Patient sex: M
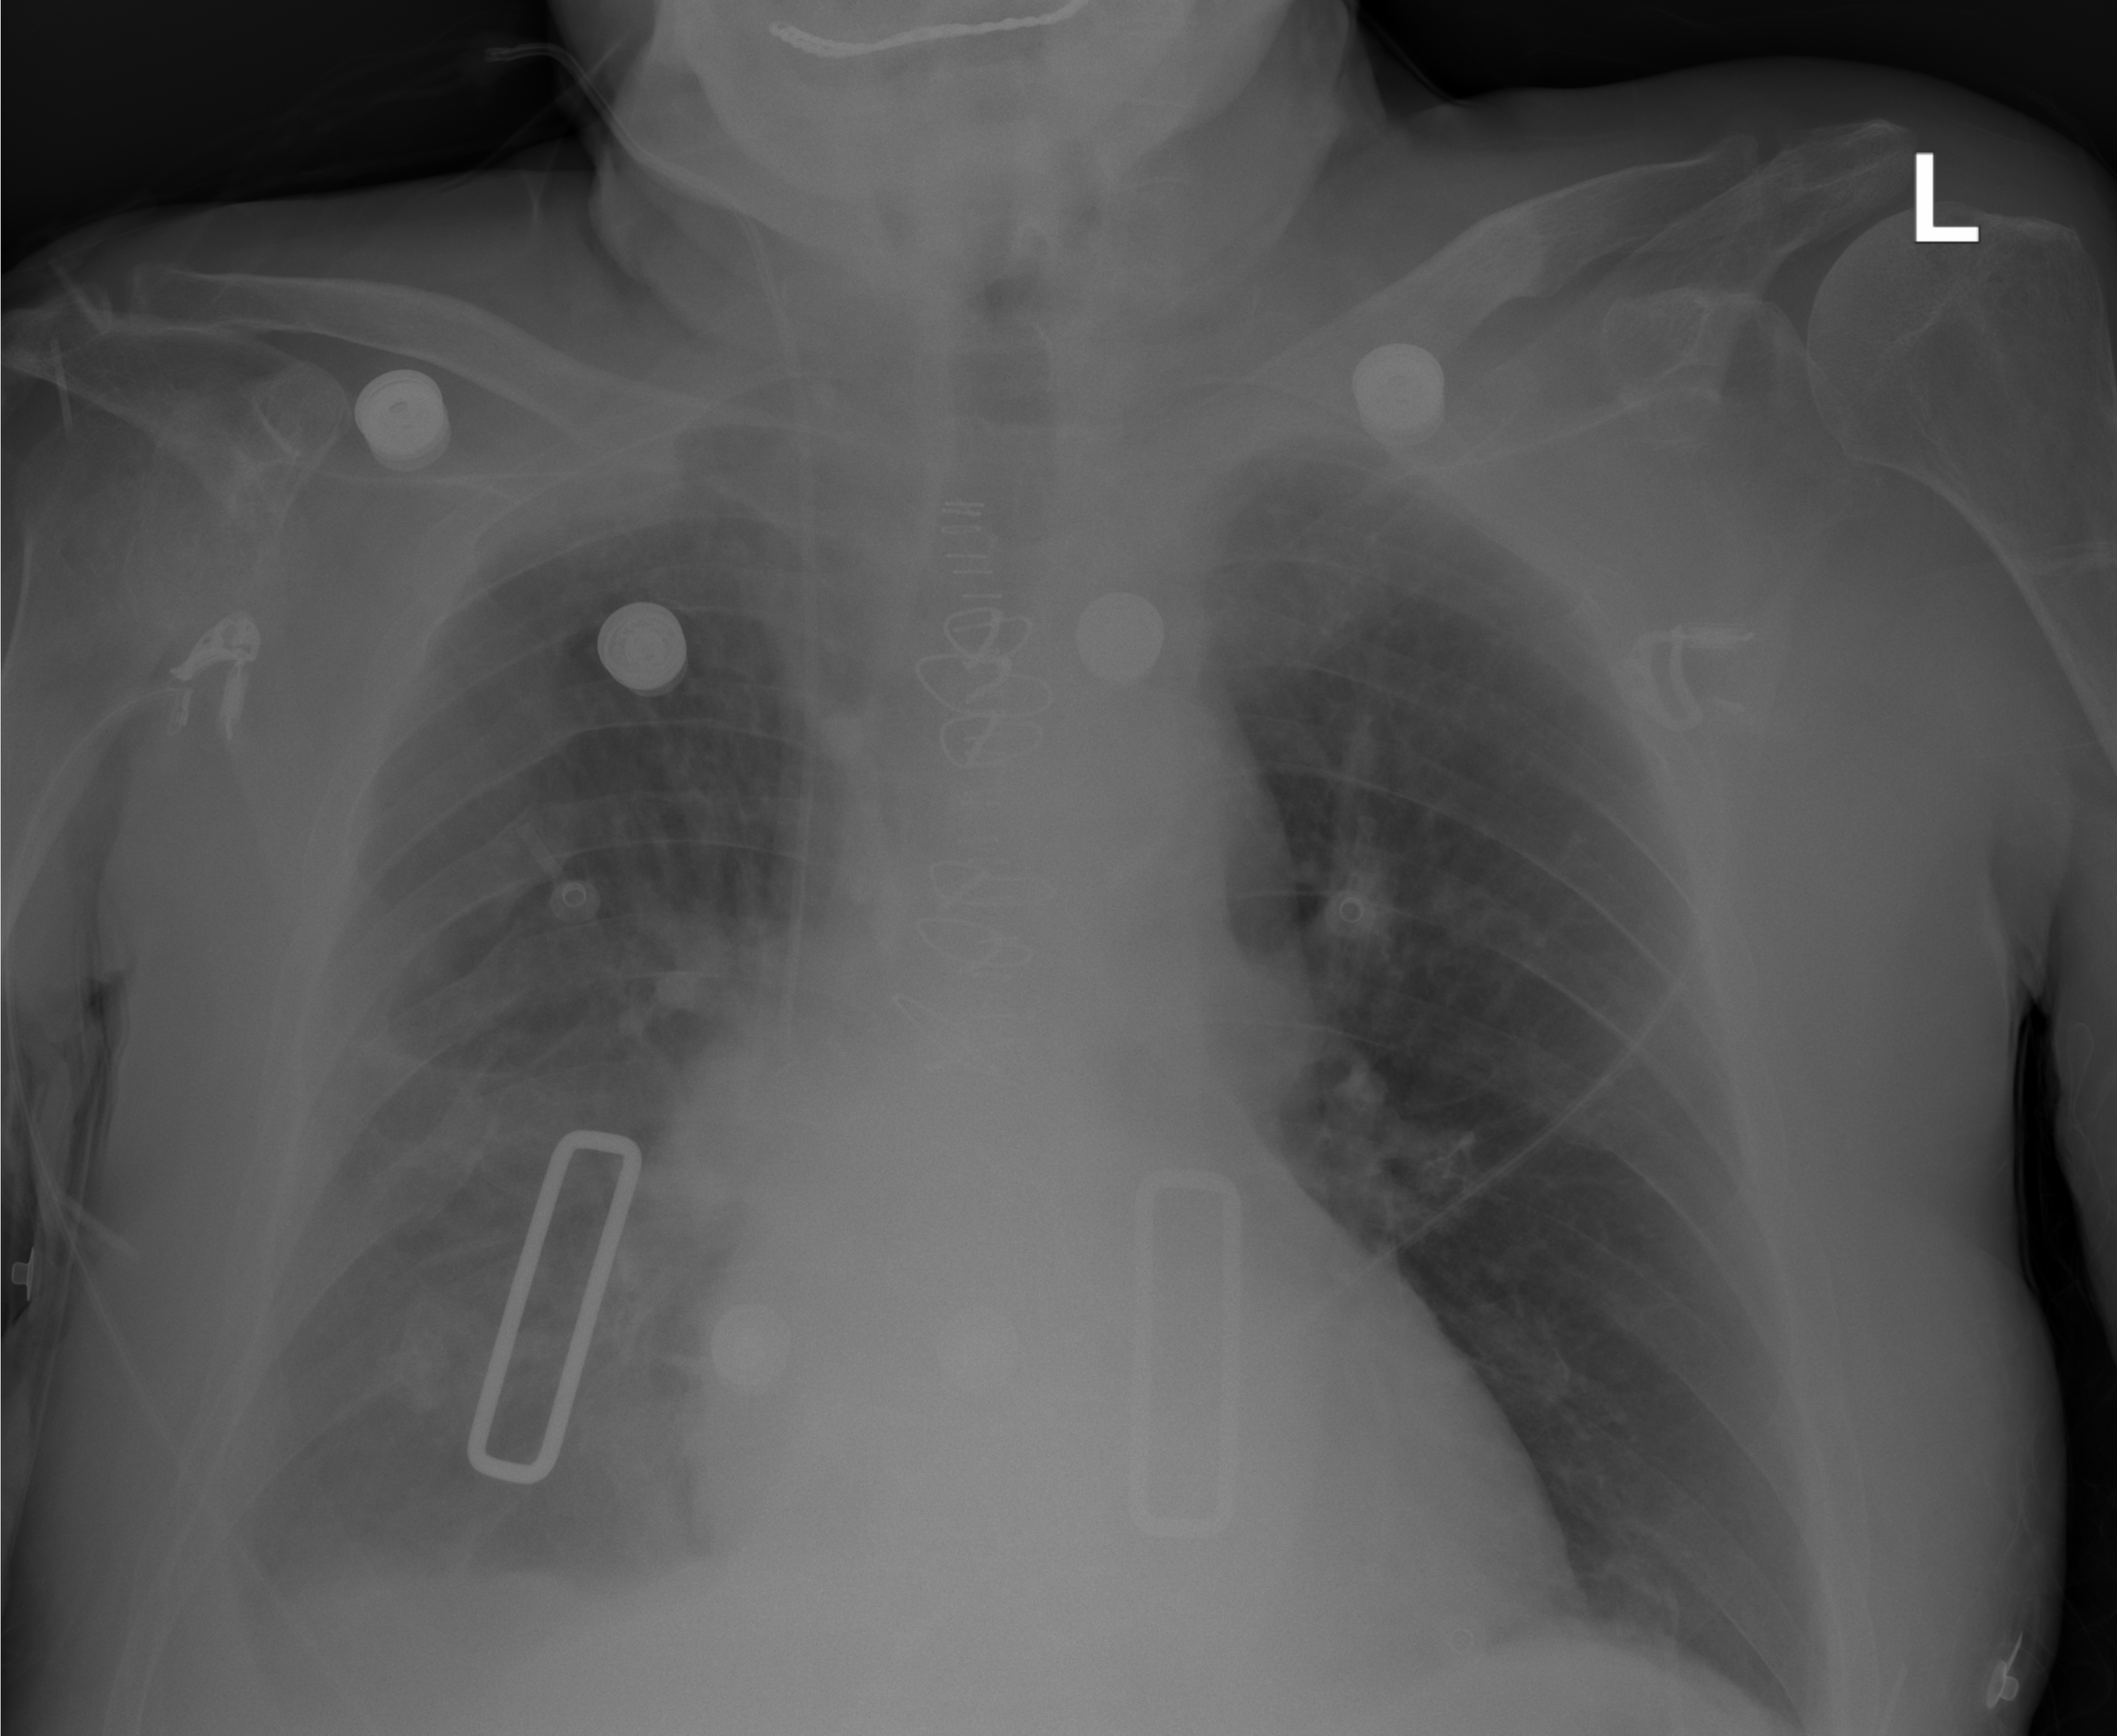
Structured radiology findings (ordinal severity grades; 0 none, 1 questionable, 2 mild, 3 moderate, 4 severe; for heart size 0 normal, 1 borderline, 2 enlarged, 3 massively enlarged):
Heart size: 1
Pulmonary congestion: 0
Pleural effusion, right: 3
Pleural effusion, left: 2
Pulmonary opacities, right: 0
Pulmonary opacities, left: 0
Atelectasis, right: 3
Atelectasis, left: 2